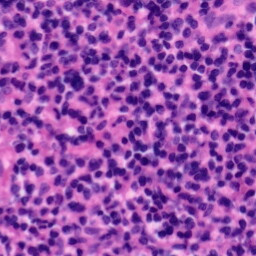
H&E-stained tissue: Tonsil